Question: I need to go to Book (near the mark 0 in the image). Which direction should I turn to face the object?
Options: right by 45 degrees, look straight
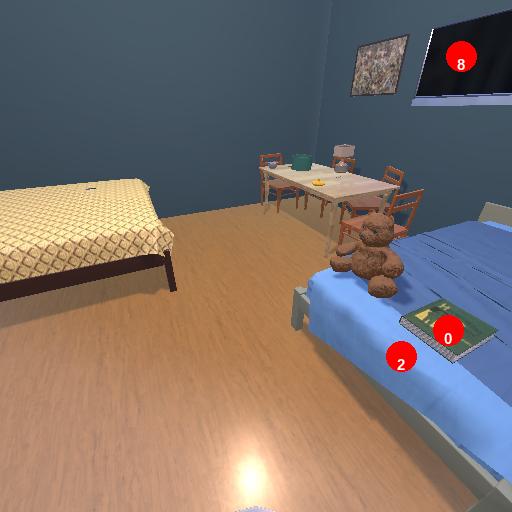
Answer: right by 45 degrees